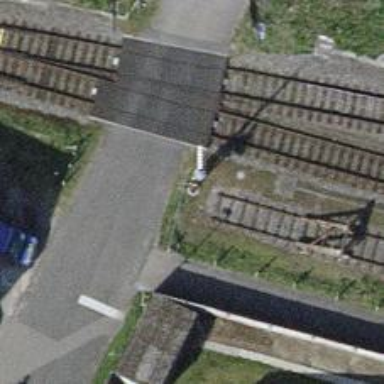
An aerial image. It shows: Railway crossing traffic sign.